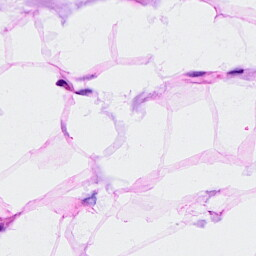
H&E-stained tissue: Breast